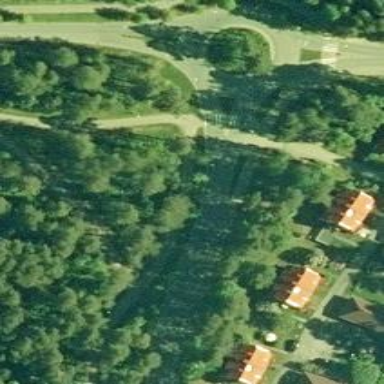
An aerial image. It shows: Road with "give way" sign.